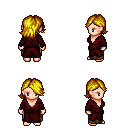
a pixel art fantasy rpg character, female body template, human, light skin, red robe, robe skirt, blonde swoop hairstyle, four views (front, back, left, right), 2x2 character sprite sheet, small pixel art, hard edges, no anti-aliasing